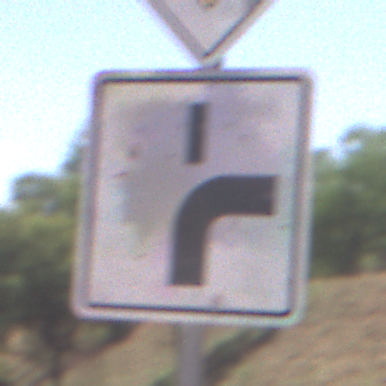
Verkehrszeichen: VerlaufVorfahrtsstrasse8
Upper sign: Vorfahrtsstrasse
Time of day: Midday
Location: Outdoor (RoadRail)
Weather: Clear
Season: NotSpecified
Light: Natural